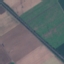
Label: Highway